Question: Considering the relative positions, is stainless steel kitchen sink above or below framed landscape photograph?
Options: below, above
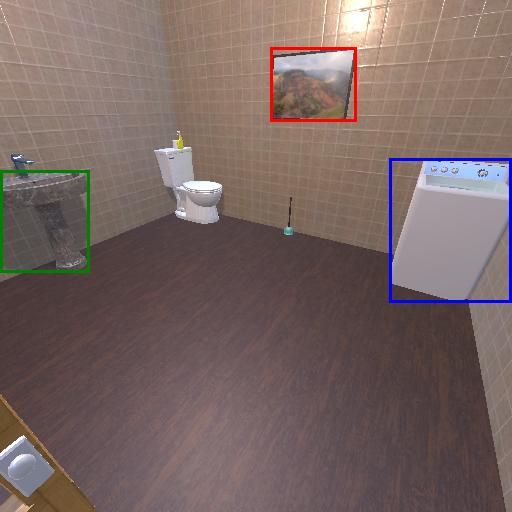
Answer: below